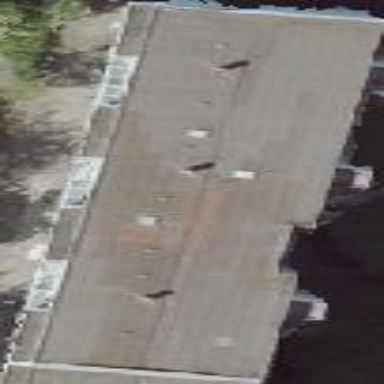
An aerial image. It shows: Apartment building with flat roof.